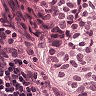
Metastatic tissue present: yes